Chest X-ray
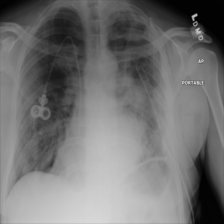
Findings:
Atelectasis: negative
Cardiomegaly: negative
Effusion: negative
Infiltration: negative
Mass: negative
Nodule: negative
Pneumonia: negative
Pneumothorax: negative
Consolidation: negative
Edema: negative
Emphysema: negative
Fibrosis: negative
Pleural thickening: negative
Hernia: negative